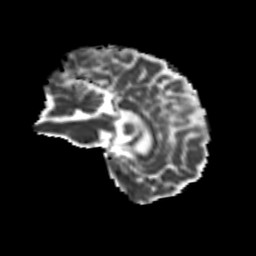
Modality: MD
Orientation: sagittal
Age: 39
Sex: male
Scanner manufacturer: siemens
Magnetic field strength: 3 T
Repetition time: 8.6 s
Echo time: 0.095 s